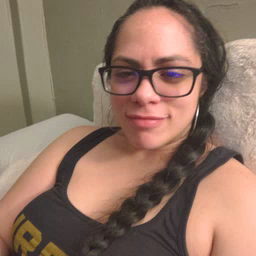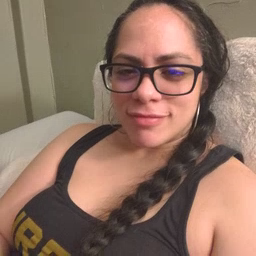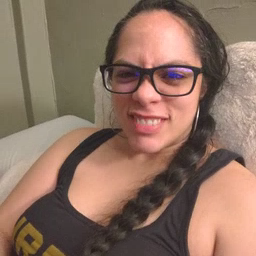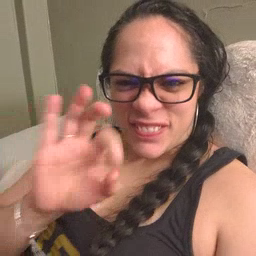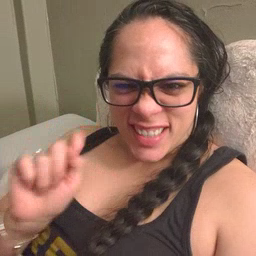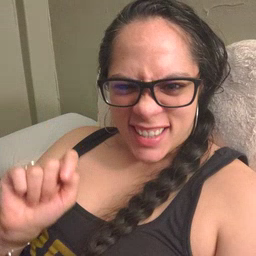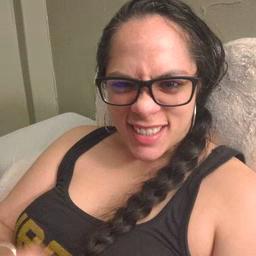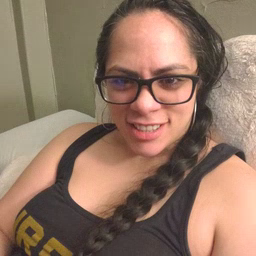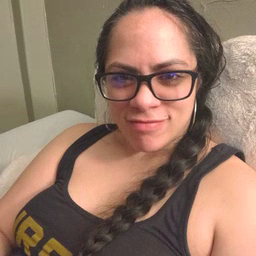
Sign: feet